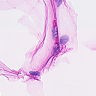
Metastatic tissue present: no